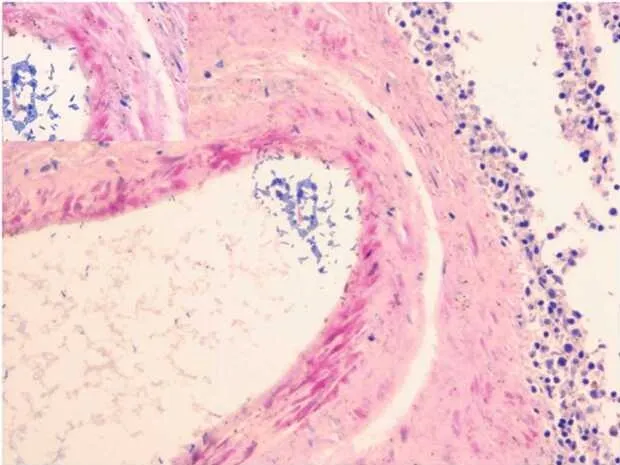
- Photomicrograph of the spleen with CP colonies are surrounded by gas in the splenic parenchyma and in the splenic vein and parenchyma. The inset (in the upper left) shows a detail of the colonies. (H&E, 200X).
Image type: pathology (h&e)